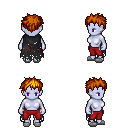
a pixel art fantasy rpg character, female body template, dark elf, purple skin, black tattered cape, red pants, dark blonde bedhead hairstyle, white slippers, four views (front, back, left, right), 2x2 character sprite sheet, small pixel art, hard edges, no anti-aliasing